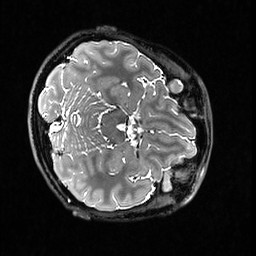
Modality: T2w
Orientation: axial
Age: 22
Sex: female
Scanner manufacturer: ge
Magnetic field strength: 3 T
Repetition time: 3.202 s
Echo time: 0.06575 s